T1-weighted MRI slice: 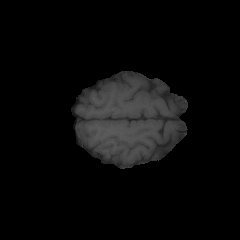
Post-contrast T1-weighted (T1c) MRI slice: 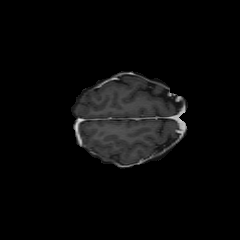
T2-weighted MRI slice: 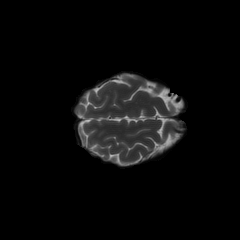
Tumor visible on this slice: no